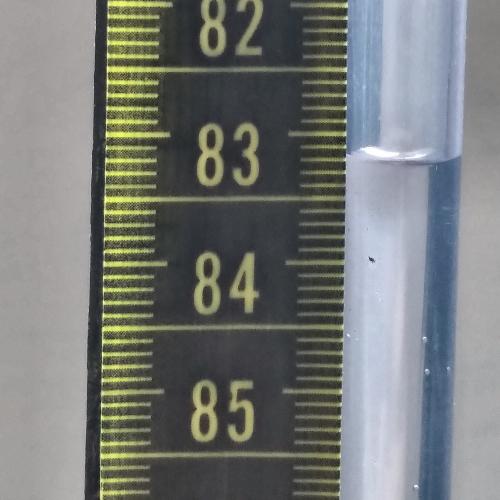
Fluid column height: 83.2 cm